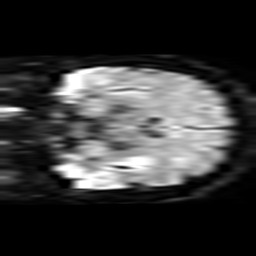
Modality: TRACE
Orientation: coronal
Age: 53
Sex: female
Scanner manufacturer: philips
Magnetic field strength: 3 T
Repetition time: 3.078 s
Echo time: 0.076 s